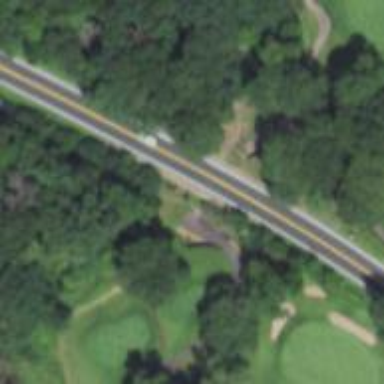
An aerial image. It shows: Path used for both walking and golf.